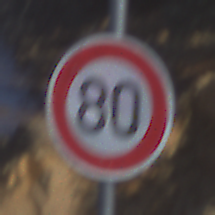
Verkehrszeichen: Geschwindigkeit80
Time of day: MorningAfternoon
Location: Outdoor (Nature)
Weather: Clear
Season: NotSpecified
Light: Natural